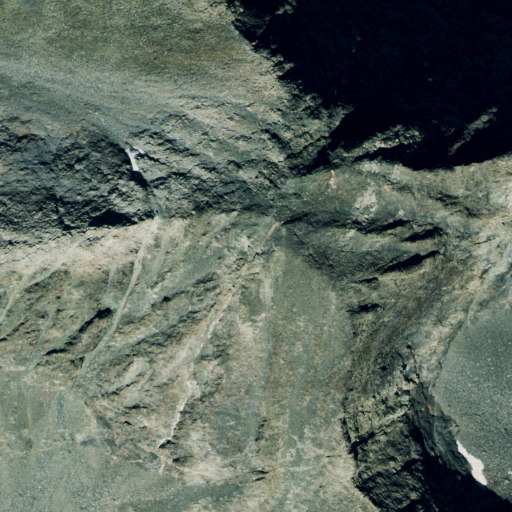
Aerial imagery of mountain in Colorado named Blanca Peak containing shrub, barren land, and grassland